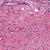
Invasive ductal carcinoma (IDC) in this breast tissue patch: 1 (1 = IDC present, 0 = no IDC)